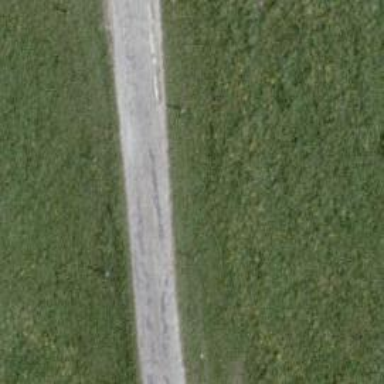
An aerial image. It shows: Unclassified road.